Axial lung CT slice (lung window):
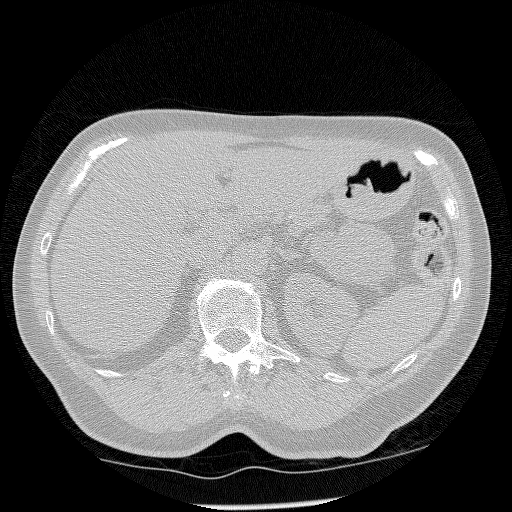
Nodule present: no